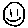
Label: smiley face